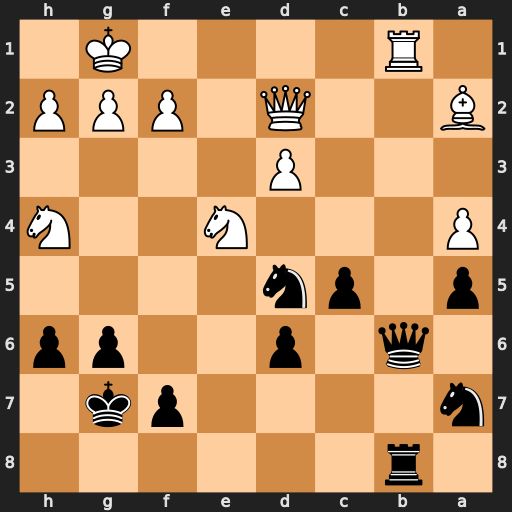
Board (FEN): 1r6/n4pk1/1q1p2pp/p1pn4/P3N2N/3P4/B2Q1PPP/1R4K1
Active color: b
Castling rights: -
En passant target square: -
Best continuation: Qxb1+ Bxb1 Rxb1+ Qc1 Rxc1#